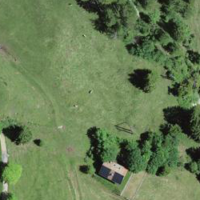
EUNIS habitat code: 26
Species observed at this site:
Petasites albus